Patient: sex M, age 65
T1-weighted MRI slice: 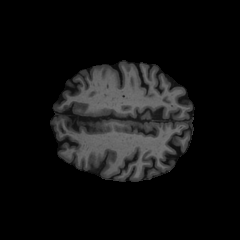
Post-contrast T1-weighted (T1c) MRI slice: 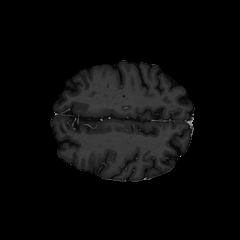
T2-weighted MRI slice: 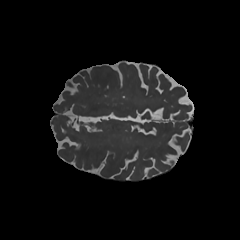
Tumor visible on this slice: no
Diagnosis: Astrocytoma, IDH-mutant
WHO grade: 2